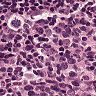
Metastatic tissue present: no